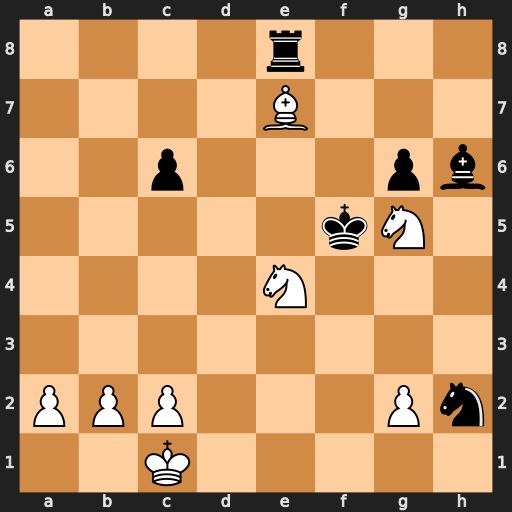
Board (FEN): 4r3/4B3/2p3pb/5kN1/4N3/8/PPP3Pn/2K5
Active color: w
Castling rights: -
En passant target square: -
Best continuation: Nd6+ Kg4 Nxe8